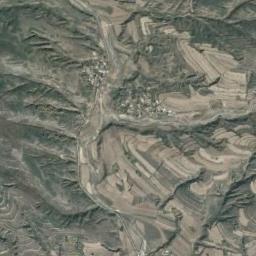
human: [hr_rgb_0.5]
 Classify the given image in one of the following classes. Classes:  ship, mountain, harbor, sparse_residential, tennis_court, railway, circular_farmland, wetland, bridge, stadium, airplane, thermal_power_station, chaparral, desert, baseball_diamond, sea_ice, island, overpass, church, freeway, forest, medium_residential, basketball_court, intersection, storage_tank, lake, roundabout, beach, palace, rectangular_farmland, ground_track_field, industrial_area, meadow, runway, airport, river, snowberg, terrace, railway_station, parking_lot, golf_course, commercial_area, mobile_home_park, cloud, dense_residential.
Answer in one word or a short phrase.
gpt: mountain